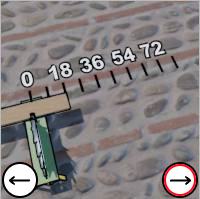
Task: length
Answer: 18
First scale value: 18.0